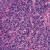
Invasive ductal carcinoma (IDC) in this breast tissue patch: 1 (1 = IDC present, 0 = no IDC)